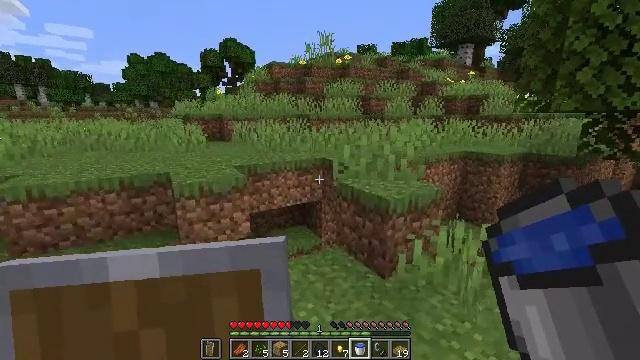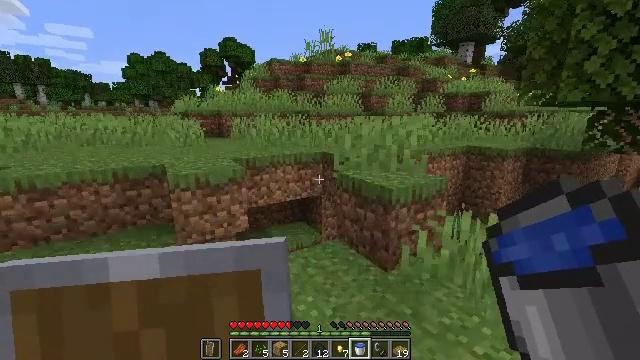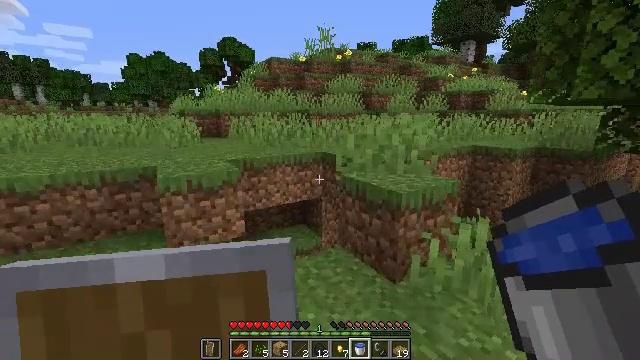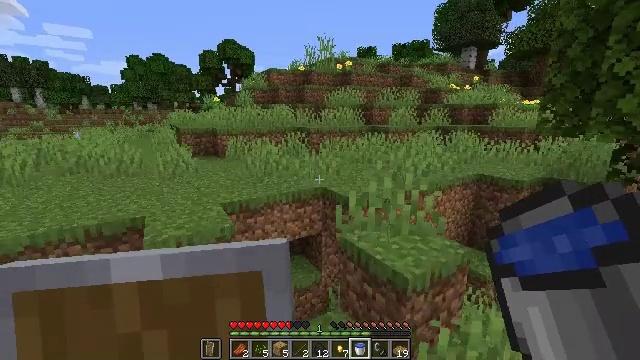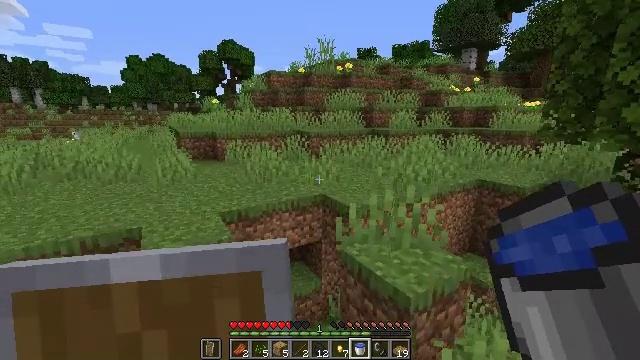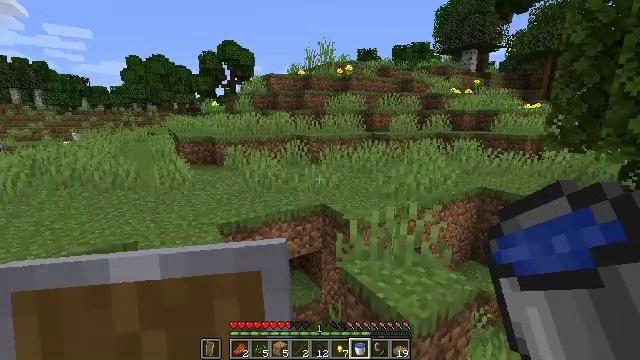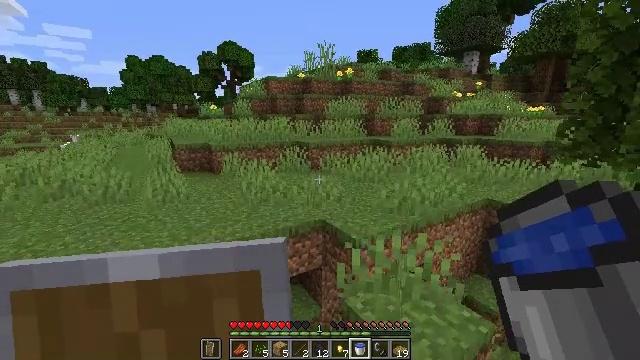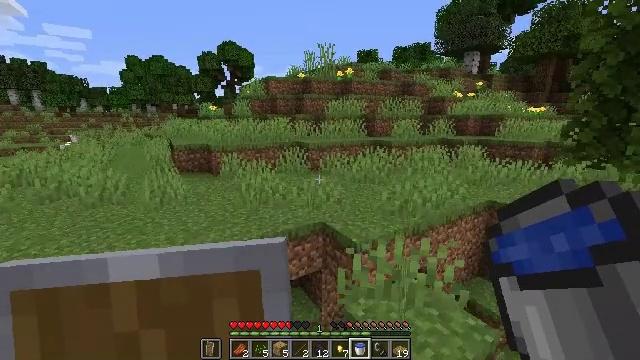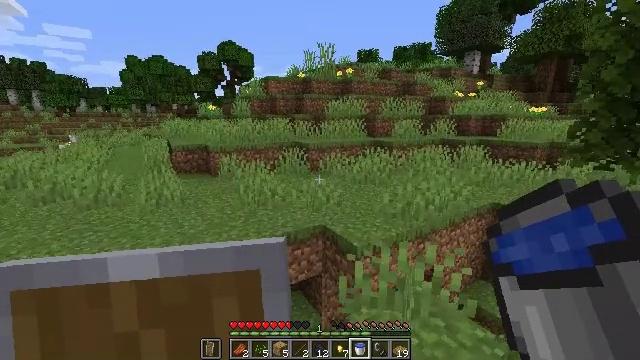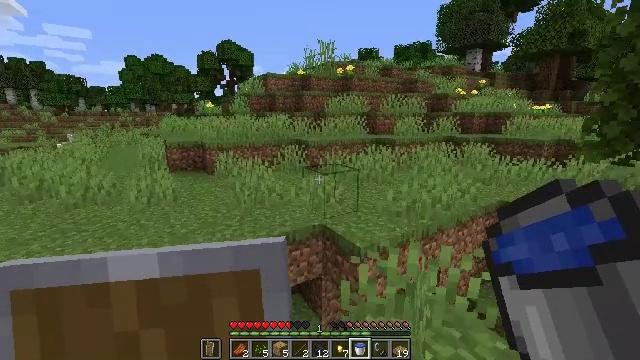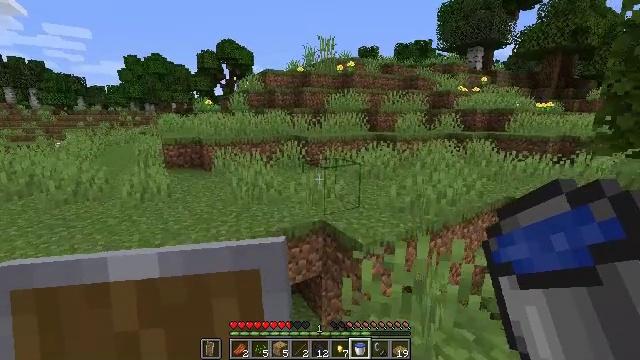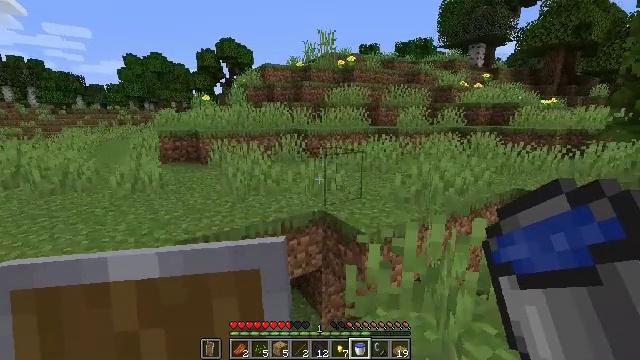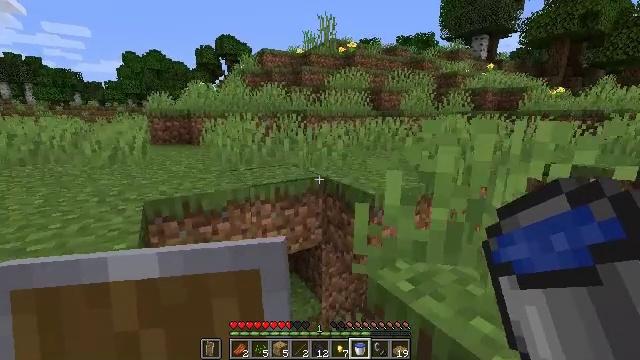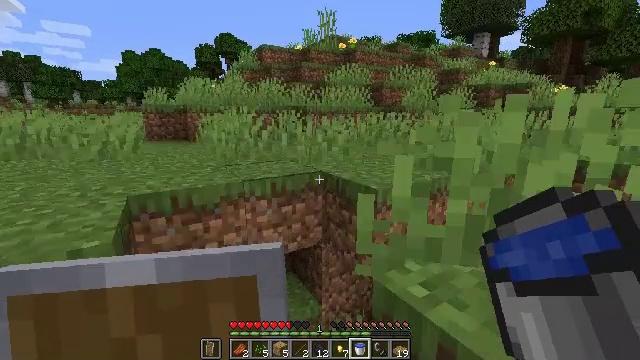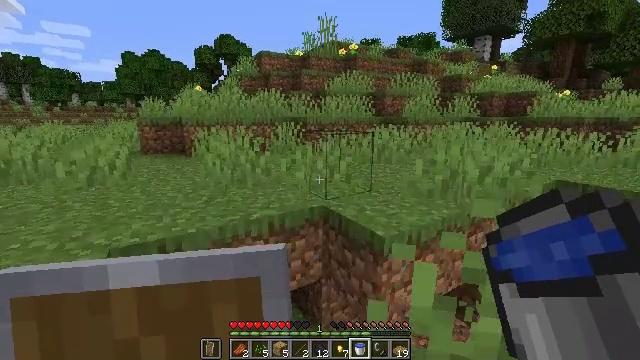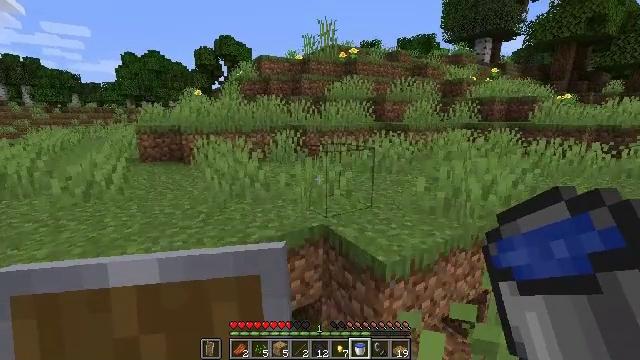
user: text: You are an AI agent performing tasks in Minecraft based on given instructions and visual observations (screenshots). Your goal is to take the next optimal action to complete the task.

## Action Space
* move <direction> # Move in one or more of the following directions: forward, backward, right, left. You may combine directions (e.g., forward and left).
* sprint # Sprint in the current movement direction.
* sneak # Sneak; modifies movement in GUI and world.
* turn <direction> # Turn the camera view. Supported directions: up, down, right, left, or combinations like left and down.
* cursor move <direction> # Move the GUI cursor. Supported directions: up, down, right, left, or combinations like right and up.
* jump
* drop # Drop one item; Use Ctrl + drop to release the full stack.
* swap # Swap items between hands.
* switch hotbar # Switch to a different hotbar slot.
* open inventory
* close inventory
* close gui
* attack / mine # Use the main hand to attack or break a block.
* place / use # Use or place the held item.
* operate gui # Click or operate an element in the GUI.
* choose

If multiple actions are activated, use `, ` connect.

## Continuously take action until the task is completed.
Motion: motion action
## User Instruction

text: Gather the magma block using a pickaxe.
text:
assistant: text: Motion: move forward, jump
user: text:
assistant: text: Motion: move forward, jump
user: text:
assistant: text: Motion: move forward, jump
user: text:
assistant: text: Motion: move forward, jump
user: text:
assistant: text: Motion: move forward, jump
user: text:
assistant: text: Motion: move forward, jump
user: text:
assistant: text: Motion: move forward, jump
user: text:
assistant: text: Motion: move forward, jump
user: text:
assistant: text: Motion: move forward, jump
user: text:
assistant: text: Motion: move forward, jump
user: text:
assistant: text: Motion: move forward, jump
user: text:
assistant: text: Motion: move forward, jump
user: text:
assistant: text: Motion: move forward, jump
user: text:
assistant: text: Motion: move forward, jump
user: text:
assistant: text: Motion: move forward, jump
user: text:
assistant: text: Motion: move forward, jump
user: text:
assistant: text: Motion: move forward, jump
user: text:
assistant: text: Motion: move forward, jump
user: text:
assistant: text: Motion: move forward, jump
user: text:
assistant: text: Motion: move forward, jump
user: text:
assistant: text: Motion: move forward, jump
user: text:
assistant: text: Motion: move forward, jump
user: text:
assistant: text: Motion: move forward, jump
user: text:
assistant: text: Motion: move forward, jump
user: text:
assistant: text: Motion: move forward, jump
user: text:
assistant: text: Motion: move forward, jump
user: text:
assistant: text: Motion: move forward, jump
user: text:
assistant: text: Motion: move forward, jump
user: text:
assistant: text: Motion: move forward, jump
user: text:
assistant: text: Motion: move forward, jump